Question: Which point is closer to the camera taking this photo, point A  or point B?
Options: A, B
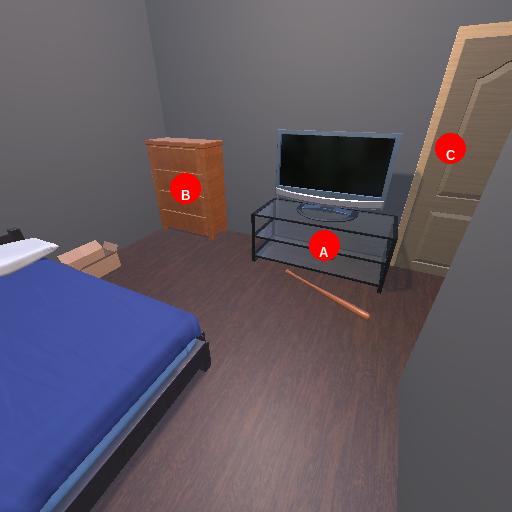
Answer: A